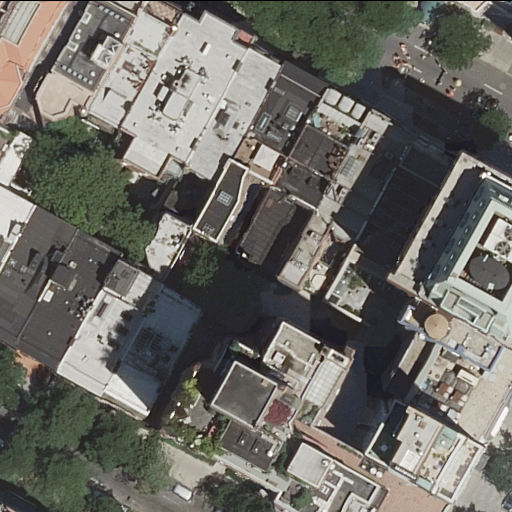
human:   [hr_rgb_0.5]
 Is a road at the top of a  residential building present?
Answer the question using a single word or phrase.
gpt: yes

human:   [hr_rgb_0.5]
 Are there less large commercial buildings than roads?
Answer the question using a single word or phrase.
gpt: yes

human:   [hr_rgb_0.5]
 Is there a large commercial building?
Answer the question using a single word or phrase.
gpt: no

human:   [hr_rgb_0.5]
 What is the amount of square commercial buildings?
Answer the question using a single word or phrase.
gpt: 0

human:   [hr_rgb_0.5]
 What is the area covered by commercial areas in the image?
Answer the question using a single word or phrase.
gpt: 0m2

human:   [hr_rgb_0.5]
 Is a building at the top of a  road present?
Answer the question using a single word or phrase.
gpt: yes

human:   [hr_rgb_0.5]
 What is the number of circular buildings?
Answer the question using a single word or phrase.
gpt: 0

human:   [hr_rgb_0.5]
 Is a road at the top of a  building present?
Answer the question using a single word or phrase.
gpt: yes

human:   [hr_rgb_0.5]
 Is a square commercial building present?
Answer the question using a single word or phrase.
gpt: no

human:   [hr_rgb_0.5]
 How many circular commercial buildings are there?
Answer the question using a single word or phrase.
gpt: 0

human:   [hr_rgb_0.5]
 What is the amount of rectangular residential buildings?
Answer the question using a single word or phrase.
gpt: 14

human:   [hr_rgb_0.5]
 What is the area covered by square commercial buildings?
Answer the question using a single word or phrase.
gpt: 0m2

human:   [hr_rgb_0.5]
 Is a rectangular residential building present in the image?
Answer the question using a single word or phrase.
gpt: yes

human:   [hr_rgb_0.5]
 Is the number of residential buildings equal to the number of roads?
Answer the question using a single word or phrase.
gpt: no

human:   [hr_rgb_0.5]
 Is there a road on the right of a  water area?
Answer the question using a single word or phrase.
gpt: no

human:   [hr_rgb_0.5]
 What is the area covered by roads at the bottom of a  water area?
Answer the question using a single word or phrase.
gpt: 0m2

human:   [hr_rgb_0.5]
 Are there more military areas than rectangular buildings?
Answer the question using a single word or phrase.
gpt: no

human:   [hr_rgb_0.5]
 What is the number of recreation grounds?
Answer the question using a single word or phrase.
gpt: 0

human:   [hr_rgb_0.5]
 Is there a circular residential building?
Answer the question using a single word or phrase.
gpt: no

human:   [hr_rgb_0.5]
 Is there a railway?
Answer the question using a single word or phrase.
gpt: no

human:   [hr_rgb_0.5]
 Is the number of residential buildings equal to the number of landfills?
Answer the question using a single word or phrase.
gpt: no

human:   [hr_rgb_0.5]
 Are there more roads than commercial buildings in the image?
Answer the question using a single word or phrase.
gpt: yes

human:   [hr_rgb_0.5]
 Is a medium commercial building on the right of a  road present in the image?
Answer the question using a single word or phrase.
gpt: no

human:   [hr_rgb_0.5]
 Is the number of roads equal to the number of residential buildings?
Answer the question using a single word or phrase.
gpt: no

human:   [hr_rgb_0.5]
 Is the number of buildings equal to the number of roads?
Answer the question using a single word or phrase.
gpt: no

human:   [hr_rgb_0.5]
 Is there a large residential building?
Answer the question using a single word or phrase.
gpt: yes

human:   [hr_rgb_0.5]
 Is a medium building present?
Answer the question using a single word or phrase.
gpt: yes

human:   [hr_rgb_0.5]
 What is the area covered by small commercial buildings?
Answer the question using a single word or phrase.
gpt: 0m2

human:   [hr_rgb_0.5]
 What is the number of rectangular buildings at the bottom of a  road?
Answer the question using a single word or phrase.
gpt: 11

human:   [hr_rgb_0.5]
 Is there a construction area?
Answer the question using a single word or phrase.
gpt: no

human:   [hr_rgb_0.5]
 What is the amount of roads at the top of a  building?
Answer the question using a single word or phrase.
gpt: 2

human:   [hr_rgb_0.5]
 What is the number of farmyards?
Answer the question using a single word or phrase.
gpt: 0

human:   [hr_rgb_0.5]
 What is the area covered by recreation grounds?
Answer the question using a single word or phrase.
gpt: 0m2

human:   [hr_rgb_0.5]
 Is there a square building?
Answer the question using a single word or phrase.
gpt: no

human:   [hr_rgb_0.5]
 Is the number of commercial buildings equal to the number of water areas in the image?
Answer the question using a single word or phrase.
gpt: yes

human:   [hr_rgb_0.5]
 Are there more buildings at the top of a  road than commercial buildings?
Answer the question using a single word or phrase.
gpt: yes